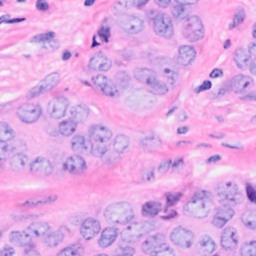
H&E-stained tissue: Breast